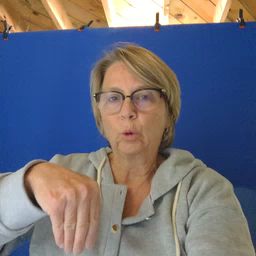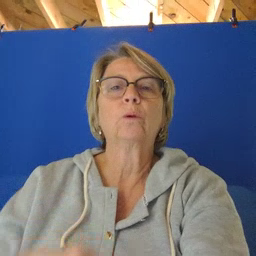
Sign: into